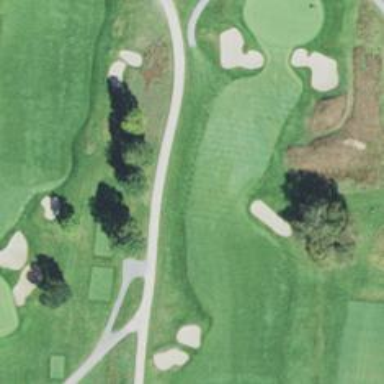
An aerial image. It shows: Golf hole.